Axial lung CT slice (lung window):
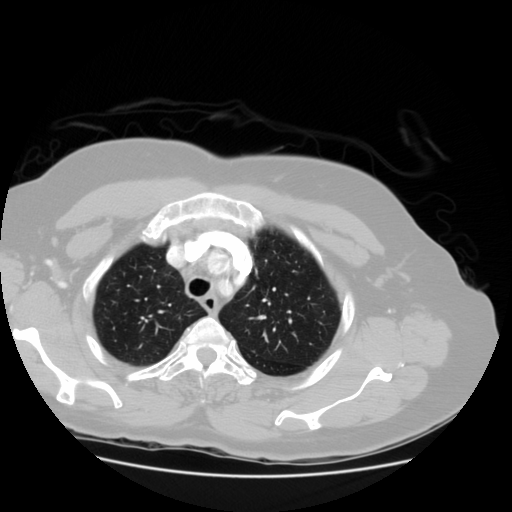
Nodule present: no